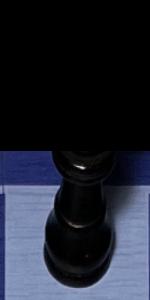
Label: King_Black